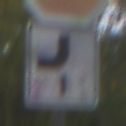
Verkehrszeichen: VerlaufVorfahrtsstrasse7
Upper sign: Stop
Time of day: MorningAfternoon
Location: Outdoor (Urban)
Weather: PartlyCloudy
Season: NotSpecified
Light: Natural